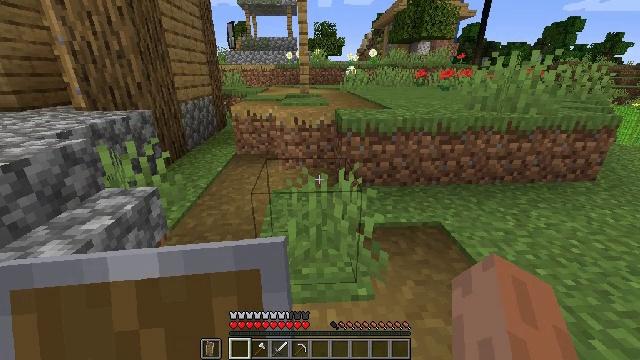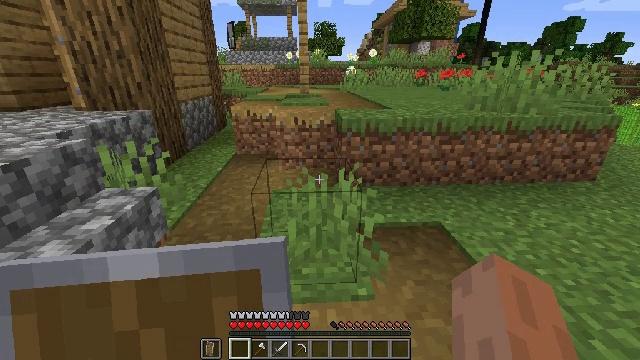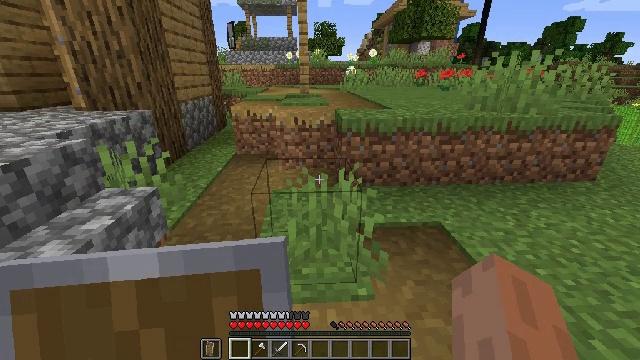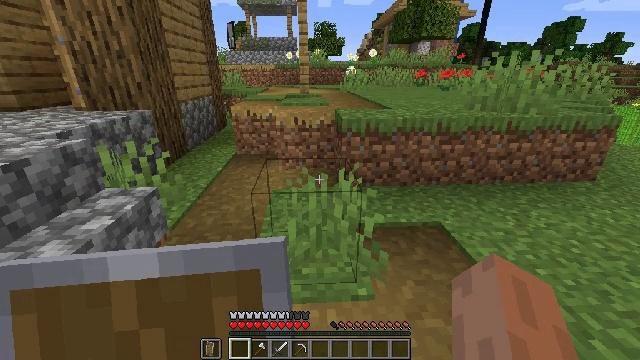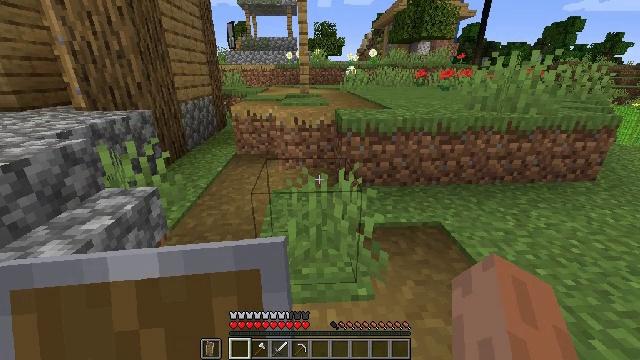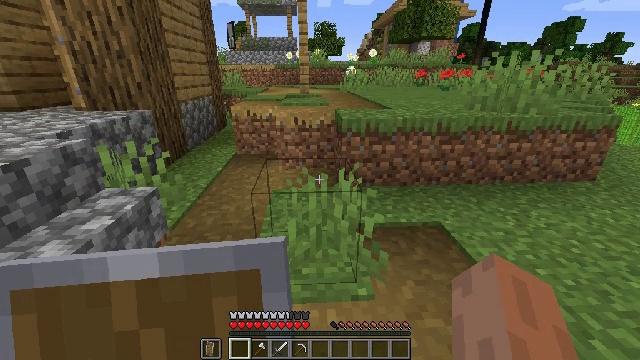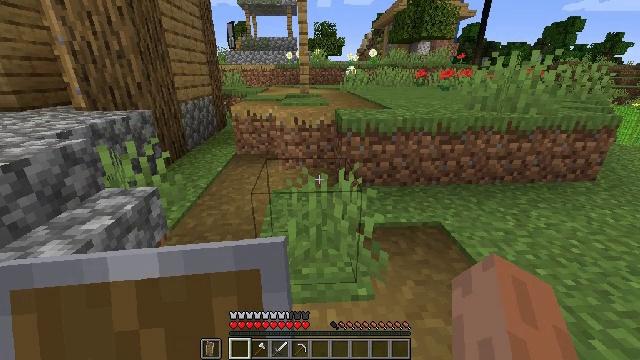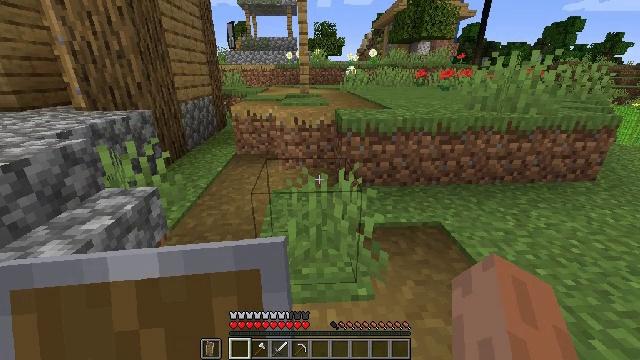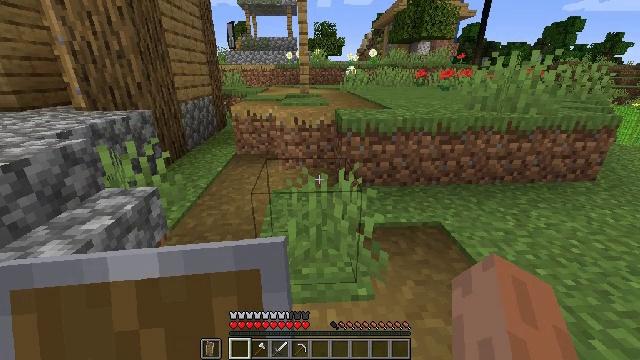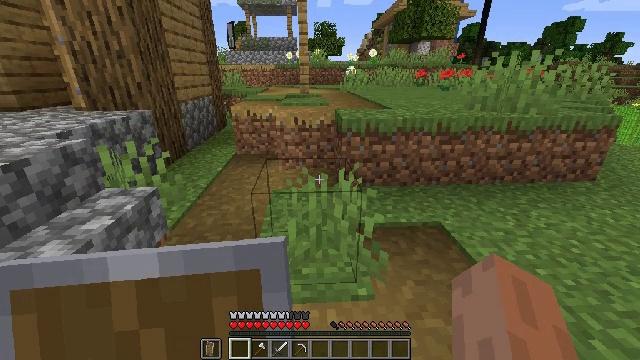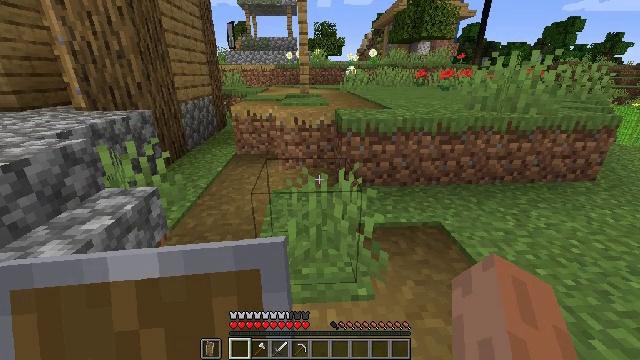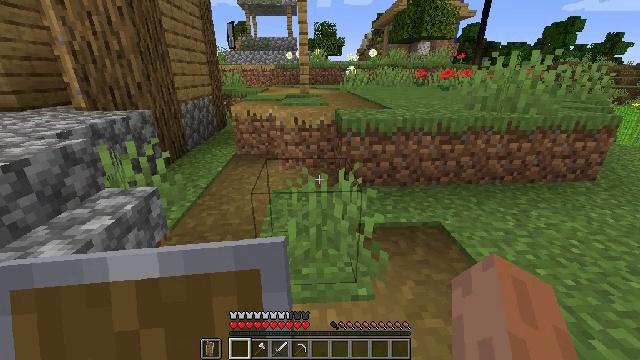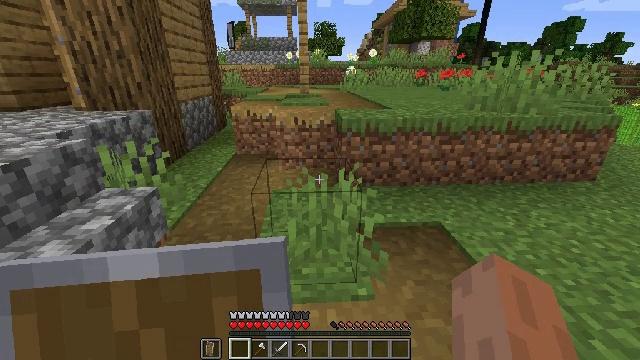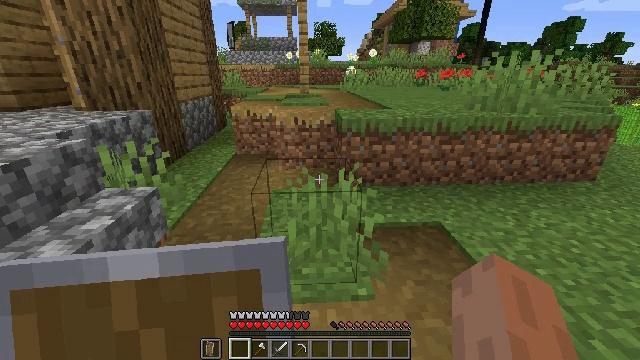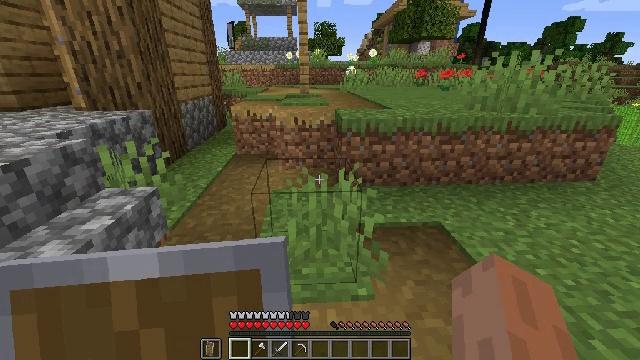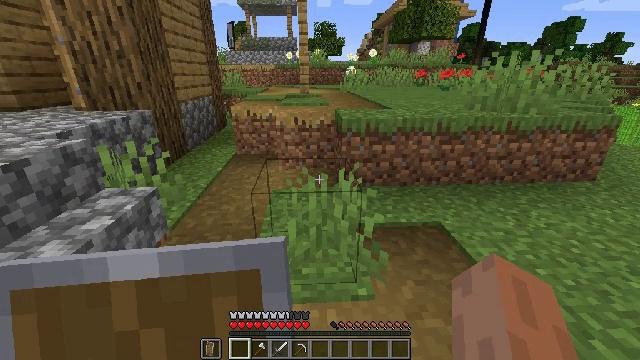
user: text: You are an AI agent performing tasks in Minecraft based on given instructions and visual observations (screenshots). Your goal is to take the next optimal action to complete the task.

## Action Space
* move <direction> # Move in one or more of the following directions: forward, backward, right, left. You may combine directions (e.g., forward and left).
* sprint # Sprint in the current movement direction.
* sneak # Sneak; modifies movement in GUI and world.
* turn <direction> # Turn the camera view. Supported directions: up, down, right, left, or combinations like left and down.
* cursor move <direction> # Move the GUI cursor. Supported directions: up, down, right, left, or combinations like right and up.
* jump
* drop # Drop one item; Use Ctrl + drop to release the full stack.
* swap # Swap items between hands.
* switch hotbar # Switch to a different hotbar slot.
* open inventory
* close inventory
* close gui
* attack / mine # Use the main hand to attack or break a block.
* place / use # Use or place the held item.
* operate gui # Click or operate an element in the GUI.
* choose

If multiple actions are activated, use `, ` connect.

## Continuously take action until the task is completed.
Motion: motion action
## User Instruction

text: craft item air
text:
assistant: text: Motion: no_op
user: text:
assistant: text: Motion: no_op
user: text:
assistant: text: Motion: no_op
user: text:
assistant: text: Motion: no_op
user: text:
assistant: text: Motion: no_op
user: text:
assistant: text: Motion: no_op
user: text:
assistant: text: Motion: no_op
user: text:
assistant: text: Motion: no_op
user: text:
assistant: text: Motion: no_op
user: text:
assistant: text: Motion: no_op
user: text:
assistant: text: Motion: no_op
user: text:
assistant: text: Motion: no_op
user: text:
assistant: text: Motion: no_op
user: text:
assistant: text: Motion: no_op
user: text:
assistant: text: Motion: no_op
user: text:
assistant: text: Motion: no_op
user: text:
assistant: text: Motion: no_op
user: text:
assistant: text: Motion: no_op
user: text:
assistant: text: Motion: no_op
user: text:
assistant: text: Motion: no_op
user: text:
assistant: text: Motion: no_op
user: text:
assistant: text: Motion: no_op
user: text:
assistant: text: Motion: no_op
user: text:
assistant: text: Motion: no_op
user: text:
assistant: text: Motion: no_op
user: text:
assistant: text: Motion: no_op
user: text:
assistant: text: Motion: no_op
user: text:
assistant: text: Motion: no_op
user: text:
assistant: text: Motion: no_op
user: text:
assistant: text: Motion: no_op